【题型】填空题　【知识点】解析几何　【难度】medium
在直角坐标平面$xOy$中，已知两定点$F_1(-2,0)$与$F_2(2,0)$，$F_1,F_2$到直线$l$的距离之差的绝对值等于$2\sqrt{2}$，则平面上不在任何一条直线$l$上的点组成的图形面积是\underline{\quad\quad}.
【解答】
\vspace{0.5em}
\noindent \textbf{【答案】} $4+\pi$

\vspace{0.5em}
\noindent \textbf{【详解】} \textcircled{1} $F_1,F_2$位于直线$l$的同侧，如左图所示，$|F_1F_2|=4$，正方形$AF_1BF_2$边长为$2\sqrt{2}$，
\noindent 直线$l$是与正方形$AF_1BF_2$的边平行的直线，
\noindent $F_1,F_2$到直线$l$的距离之差的绝对值为$|F_2H|-|F_1G|=|F_2A|=2\sqrt{2}$，
\noindent 即正方形$AF_1BF_2$外与正方形各边平行的直线均符合题意;

\noindent \textcircled{2} $F_1,F_2$位于直线$l$的异侧，如右图所示，$\overset{\frown}{CD}$和$\overset{\frown}{EF}$是半径为$\sqrt{2}$的圆$O$上的两段弧，
\noindent 其中$C(-1,-1),D(-1,1),E(1,1),F(1,-1)$，
\noindent 直线$l$是$\overset{\frown}{CD}$或$\overset{\frown}{EF}$的切线，$F_1,F_2$到直线$l$的距离之差绝对值为$|F_2M|-|F_1N|=|F_2M|-|F_2P|=|MP|=2\sqrt{2}$，
\noindent 即$\overset{\frown}{CD}$或$\overset{\frown}{EF}$的切线均符合题意.

\noindent $\therefore$ 不在任何一条直线$l$上的点组成的图形如下图阴影所示，
\noindent 其面积$S=2(\sqrt{2})^2+\dfrac{\pi(\sqrt{2})^2}{2}=4+\pi$.

\noindent 故答案为：$4+\pi$.
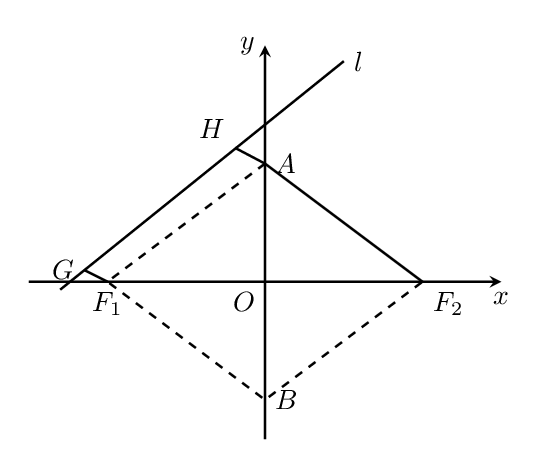
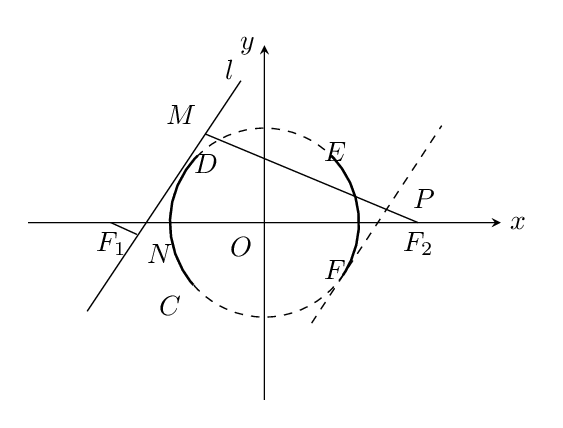
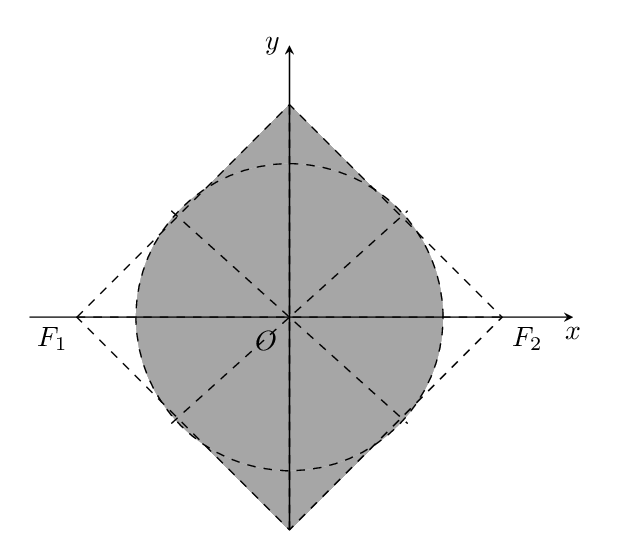